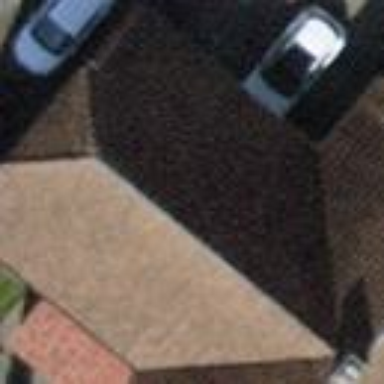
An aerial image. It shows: Garage building.